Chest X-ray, PA view. Patient: 57 years old, sex M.
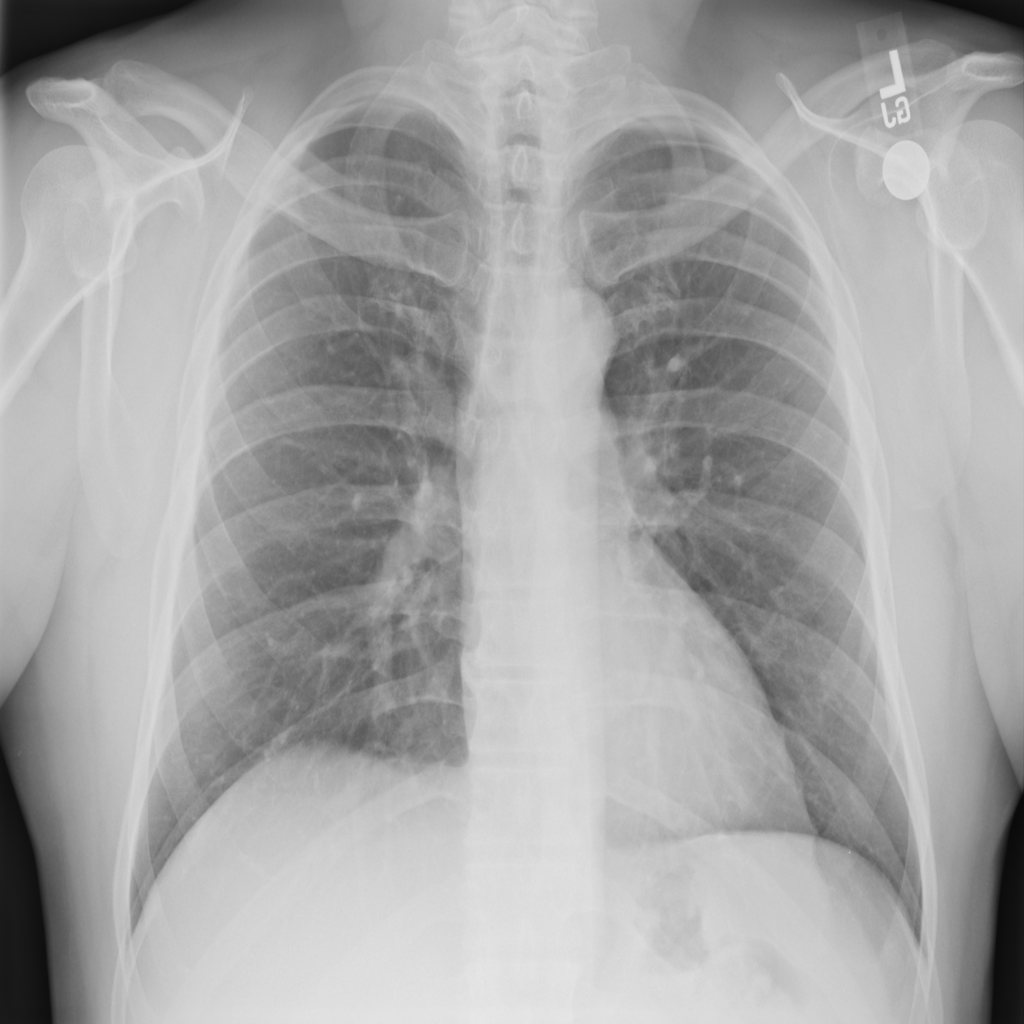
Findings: No Finding